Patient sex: M
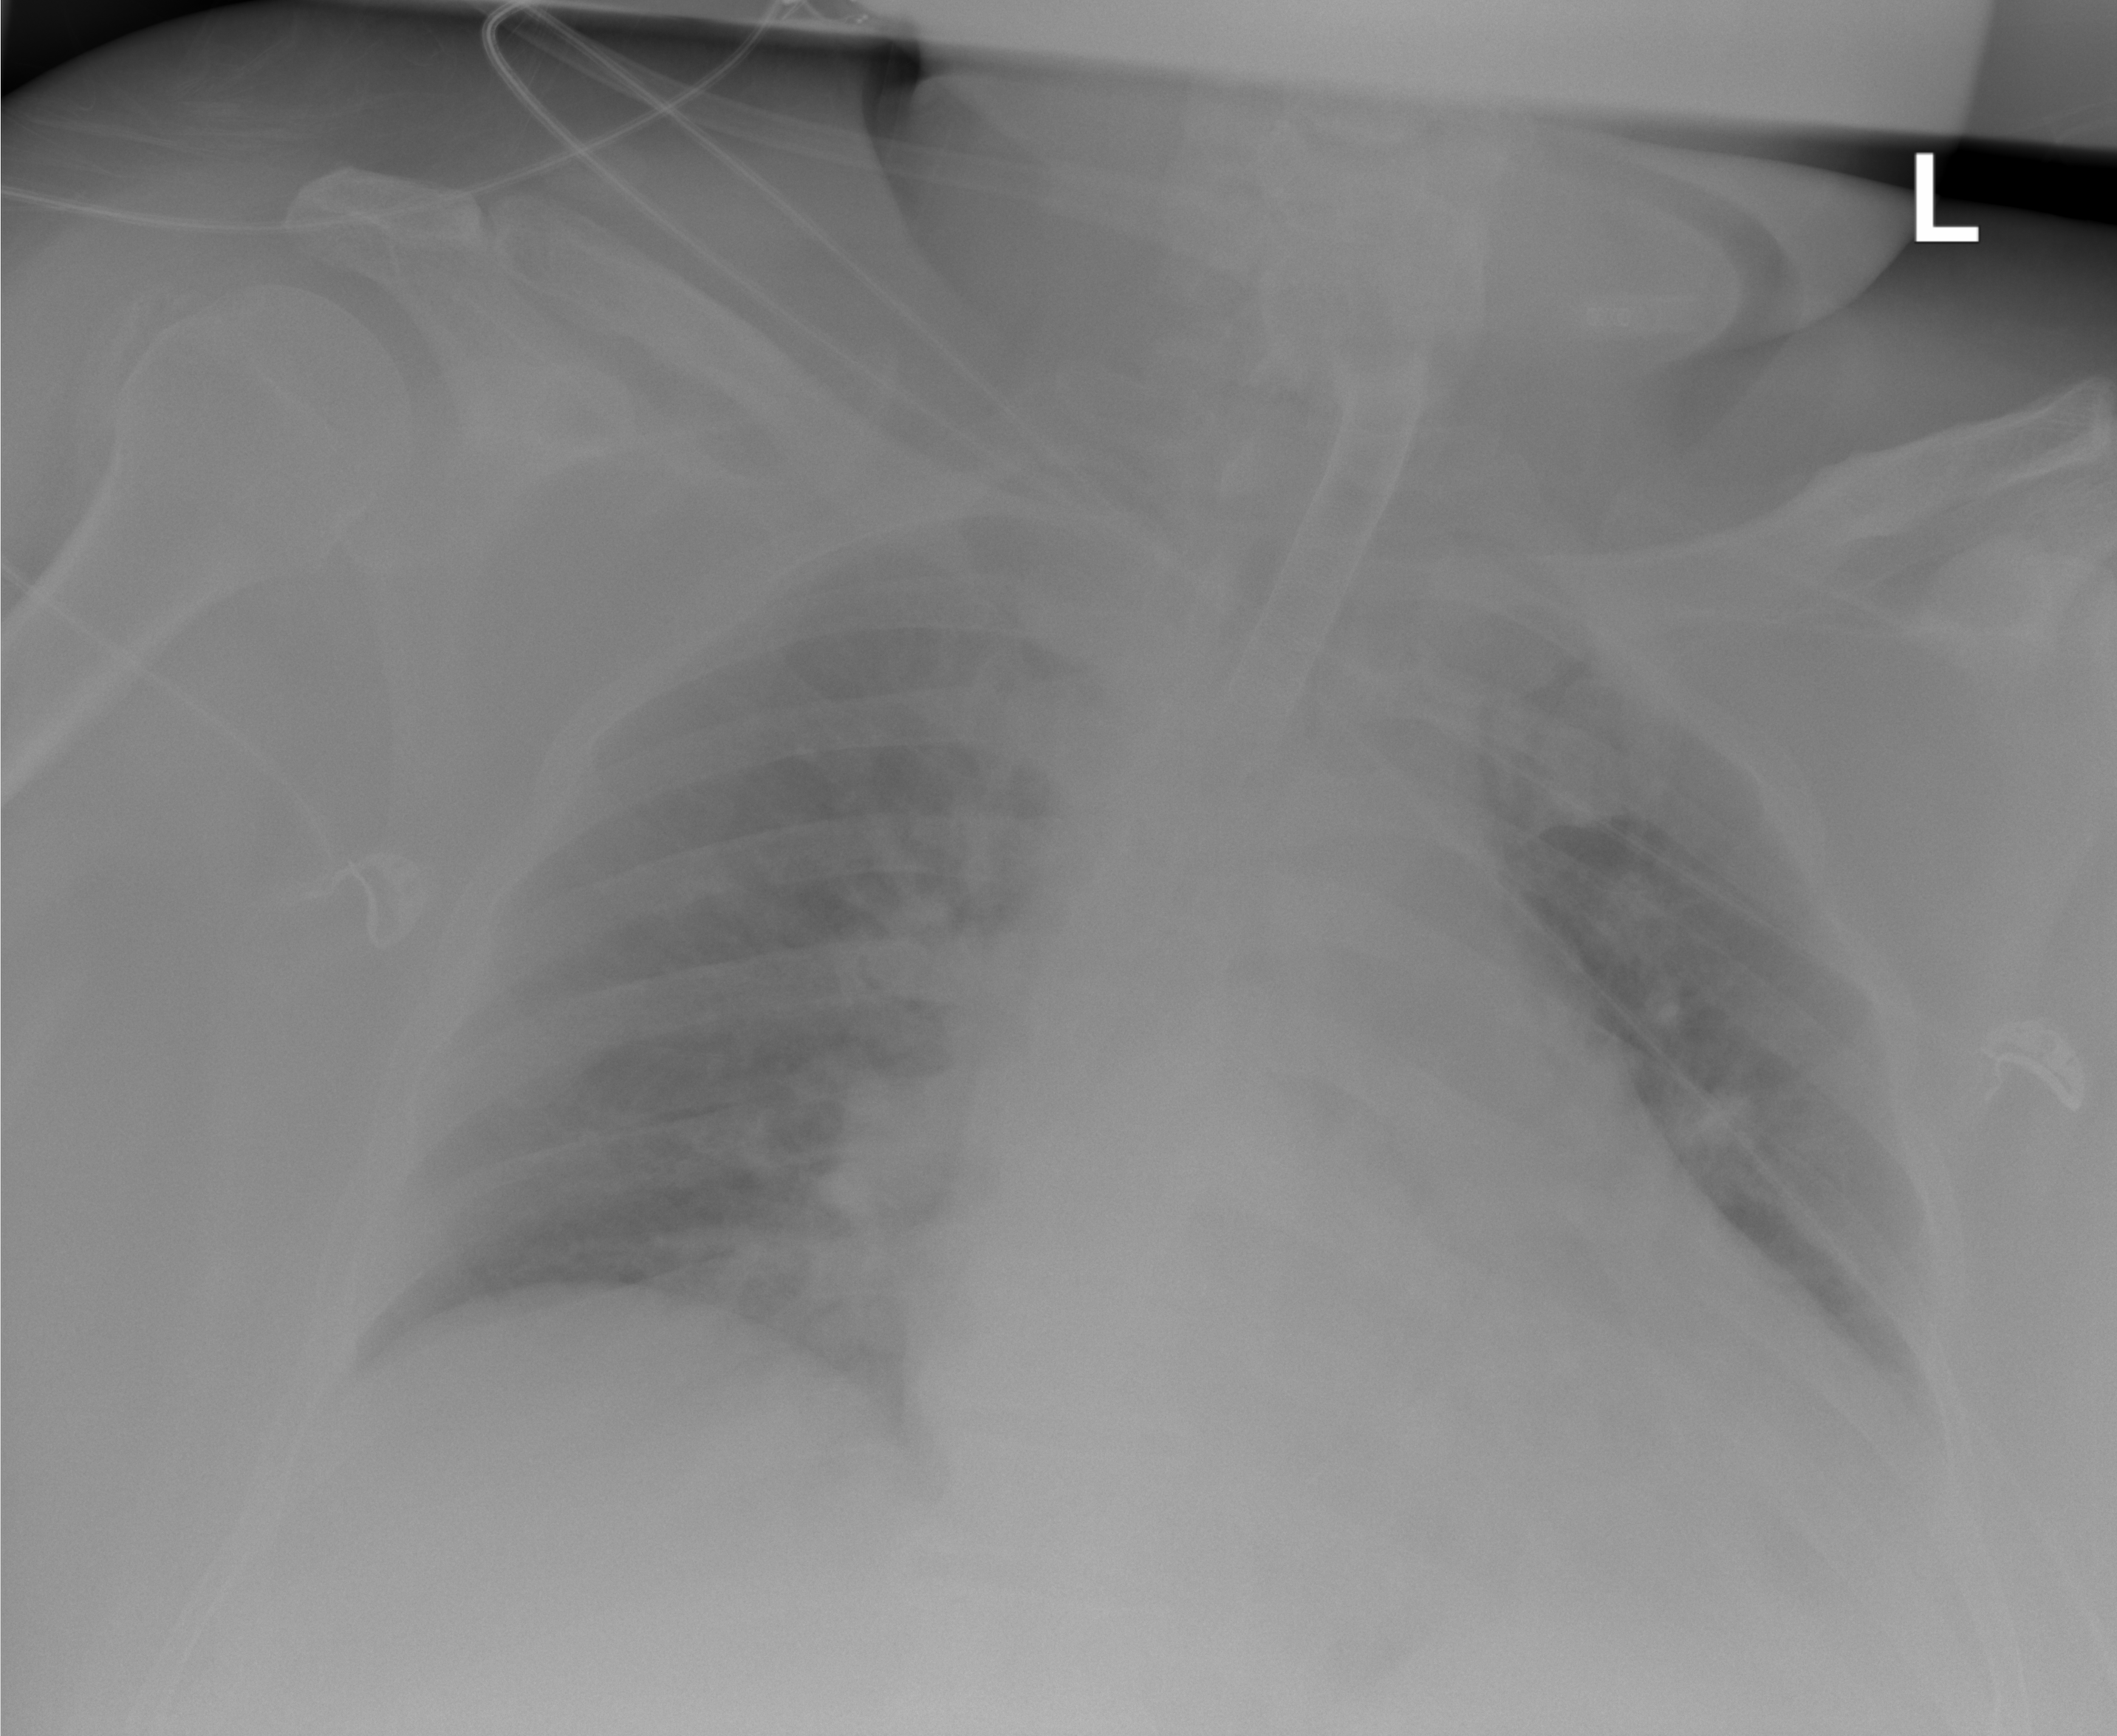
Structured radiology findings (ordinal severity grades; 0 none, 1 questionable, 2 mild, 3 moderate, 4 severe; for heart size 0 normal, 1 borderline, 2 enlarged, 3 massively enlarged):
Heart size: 2
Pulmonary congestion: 2
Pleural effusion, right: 0
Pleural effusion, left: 2
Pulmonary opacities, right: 0
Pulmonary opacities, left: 0
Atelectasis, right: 0
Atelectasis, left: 2